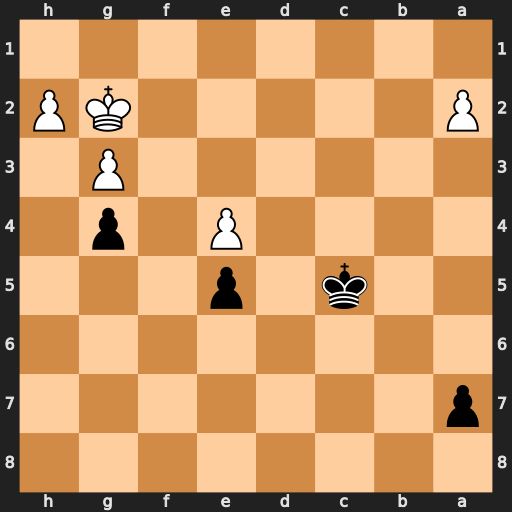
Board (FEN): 8/p7/8/2k1p3/4P1p1/6P1/P5KP/8
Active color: b
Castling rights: -
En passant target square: -
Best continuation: Kd4 h3 gxh3+ Kxh3 Kxe4 g4 Kf4 g5 Kxg5